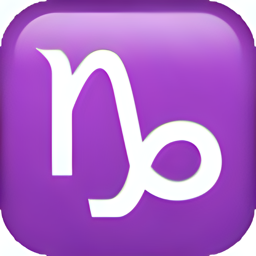
Name: capricorn
Emoji: ♑
Group: Symbols
Sub-group: zodiac